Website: apple
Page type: account-selection
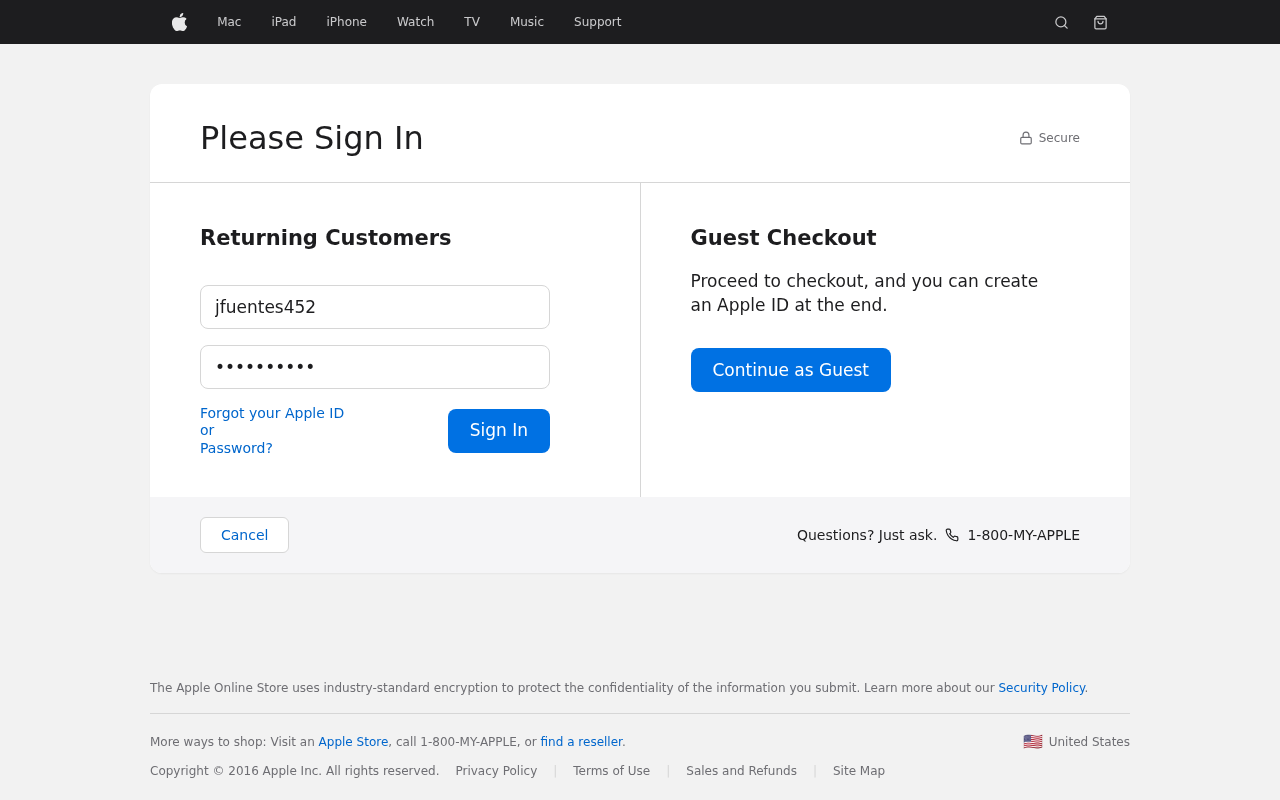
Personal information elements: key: PII_LOGIN_USERNAME
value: jfuentes452